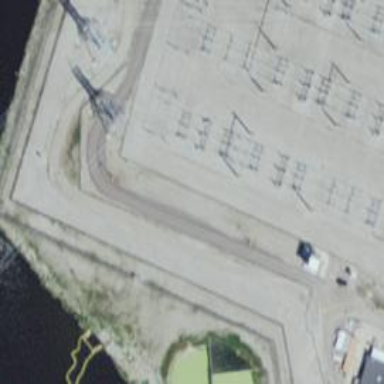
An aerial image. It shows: Switch used for power control.